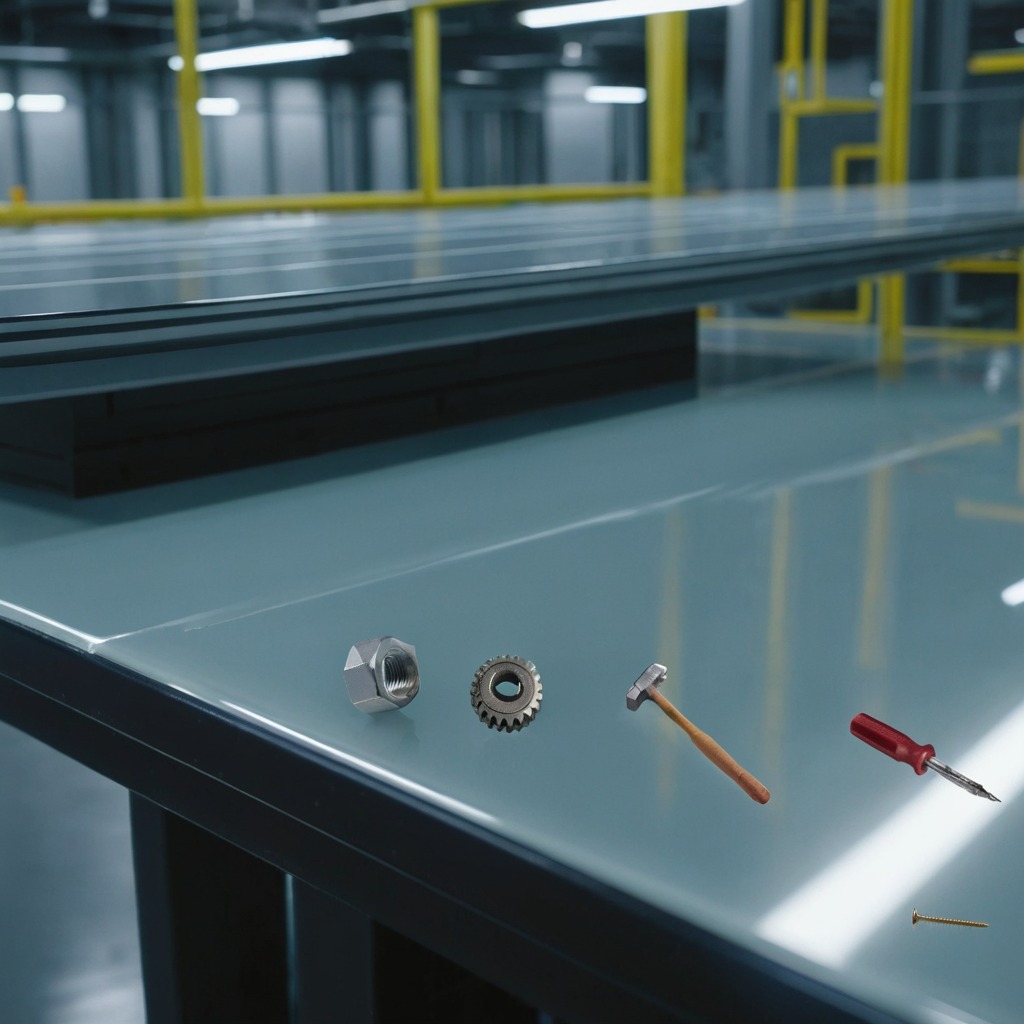
A hammer is lying on a high-gloss table.